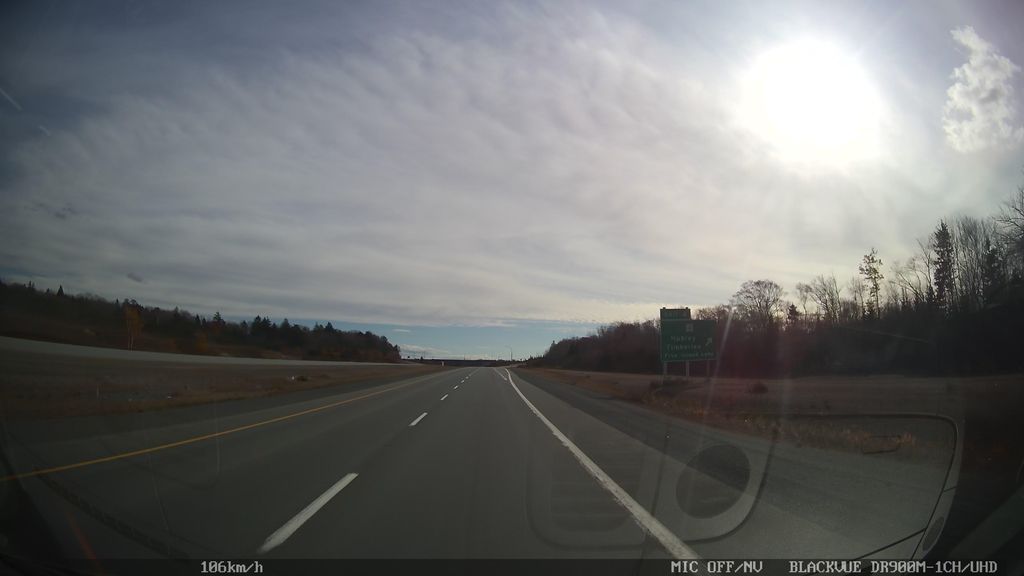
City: halifax